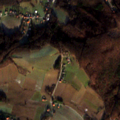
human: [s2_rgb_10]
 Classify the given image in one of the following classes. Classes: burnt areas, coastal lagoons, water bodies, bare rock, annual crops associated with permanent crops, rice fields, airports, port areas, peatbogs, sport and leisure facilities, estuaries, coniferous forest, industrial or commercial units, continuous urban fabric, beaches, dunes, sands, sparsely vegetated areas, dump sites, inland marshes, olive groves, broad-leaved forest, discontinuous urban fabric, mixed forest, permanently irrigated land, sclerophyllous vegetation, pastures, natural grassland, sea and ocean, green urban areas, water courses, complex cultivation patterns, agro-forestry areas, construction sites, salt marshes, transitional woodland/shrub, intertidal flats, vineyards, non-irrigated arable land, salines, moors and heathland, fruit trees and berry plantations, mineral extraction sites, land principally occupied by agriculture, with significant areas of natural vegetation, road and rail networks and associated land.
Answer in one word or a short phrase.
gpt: discontinuous urban fabric, non-irrigated arable land, land principally occupied by agriculture, with significant areas of natural vegetation, broad-leaved forest, mixed forest